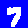
Digit: 7